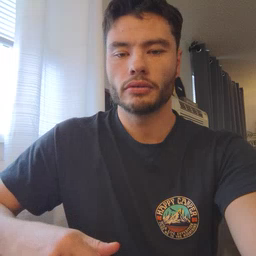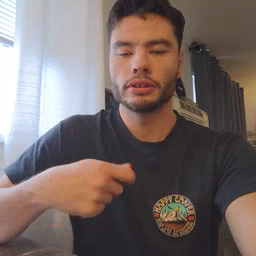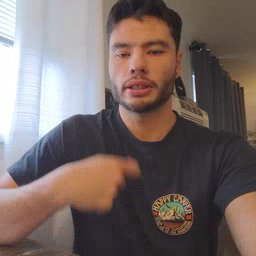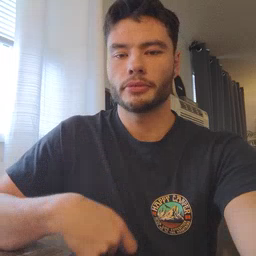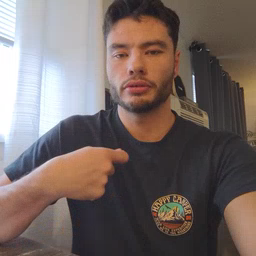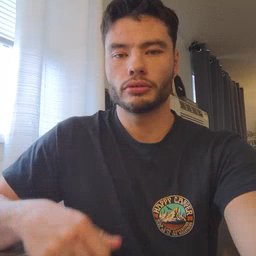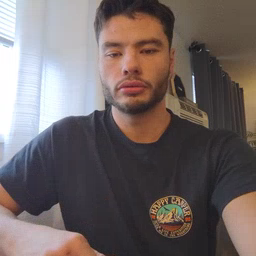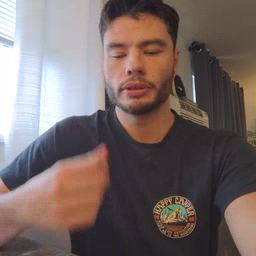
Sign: zipper